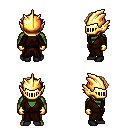
a pixel art fantasy rpg character, male body template, orc, green skin, brown robe, magenta pants, light blonde curly afro hairstyle, gold helm, gold gloves, black shoes, four views (front, back, left, right), 2x2 character sprite sheet, small pixel art, hard edges, no anti-aliasing